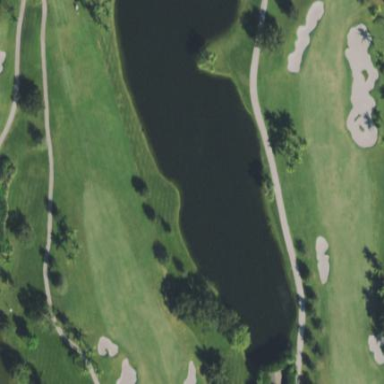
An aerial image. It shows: Picturesque scene of golf course with lateral water hazard.